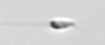
Label: flagellate_morphotype3